I will show an image sequence of human cooking. I have annotated the images with numbered circles. Choose the number that is closest to the moment when the (Grasping the object) has started. You are a five-time world champion in this game. Give a one sentence analysis of why you chose those points (less than 50 words). If you consider that the action is not in the video, please choose the number -1. Provide your answer at the end in a json file of this format: {"points": []}
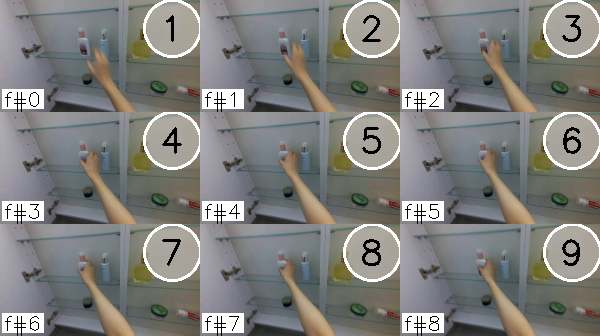
Frame 7 shows the clearest moment of hand-object contact.
{"points": [7]}